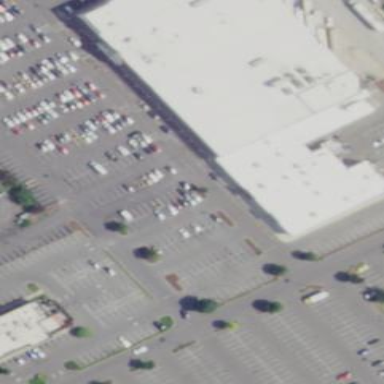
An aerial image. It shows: Retail building.